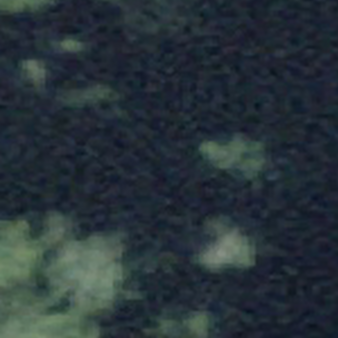
Label: other